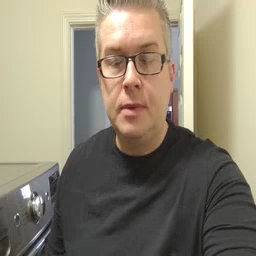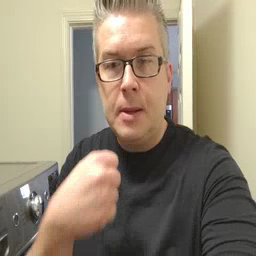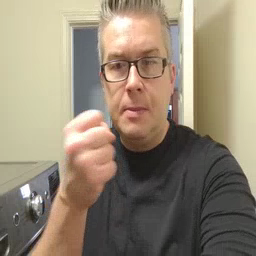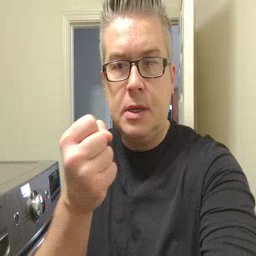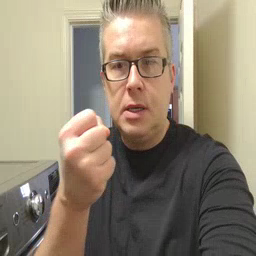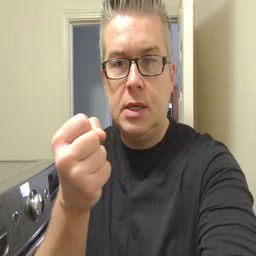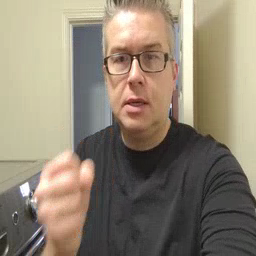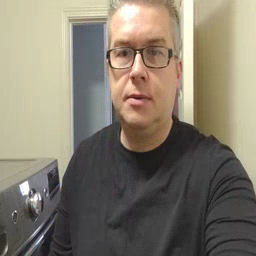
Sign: make